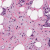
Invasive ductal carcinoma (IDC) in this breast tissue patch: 0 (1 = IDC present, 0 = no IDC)